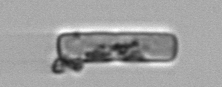
Label: Guinardia_delicatula